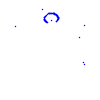
Particle: kaon